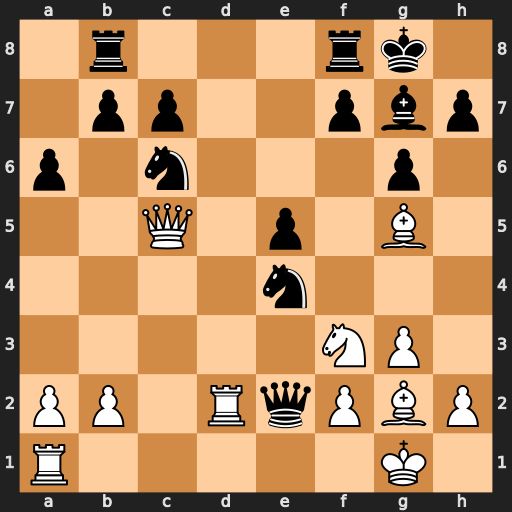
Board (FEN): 1r3rk1/1pp2pbp/p1n3p1/2Q1p1B1/4n3/5NP1/PP1RqPBP/R5K1
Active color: w
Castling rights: -
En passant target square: -
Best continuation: Qxf8+ Kxf8 Rxe2 Nxg5 Nxg5